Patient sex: F
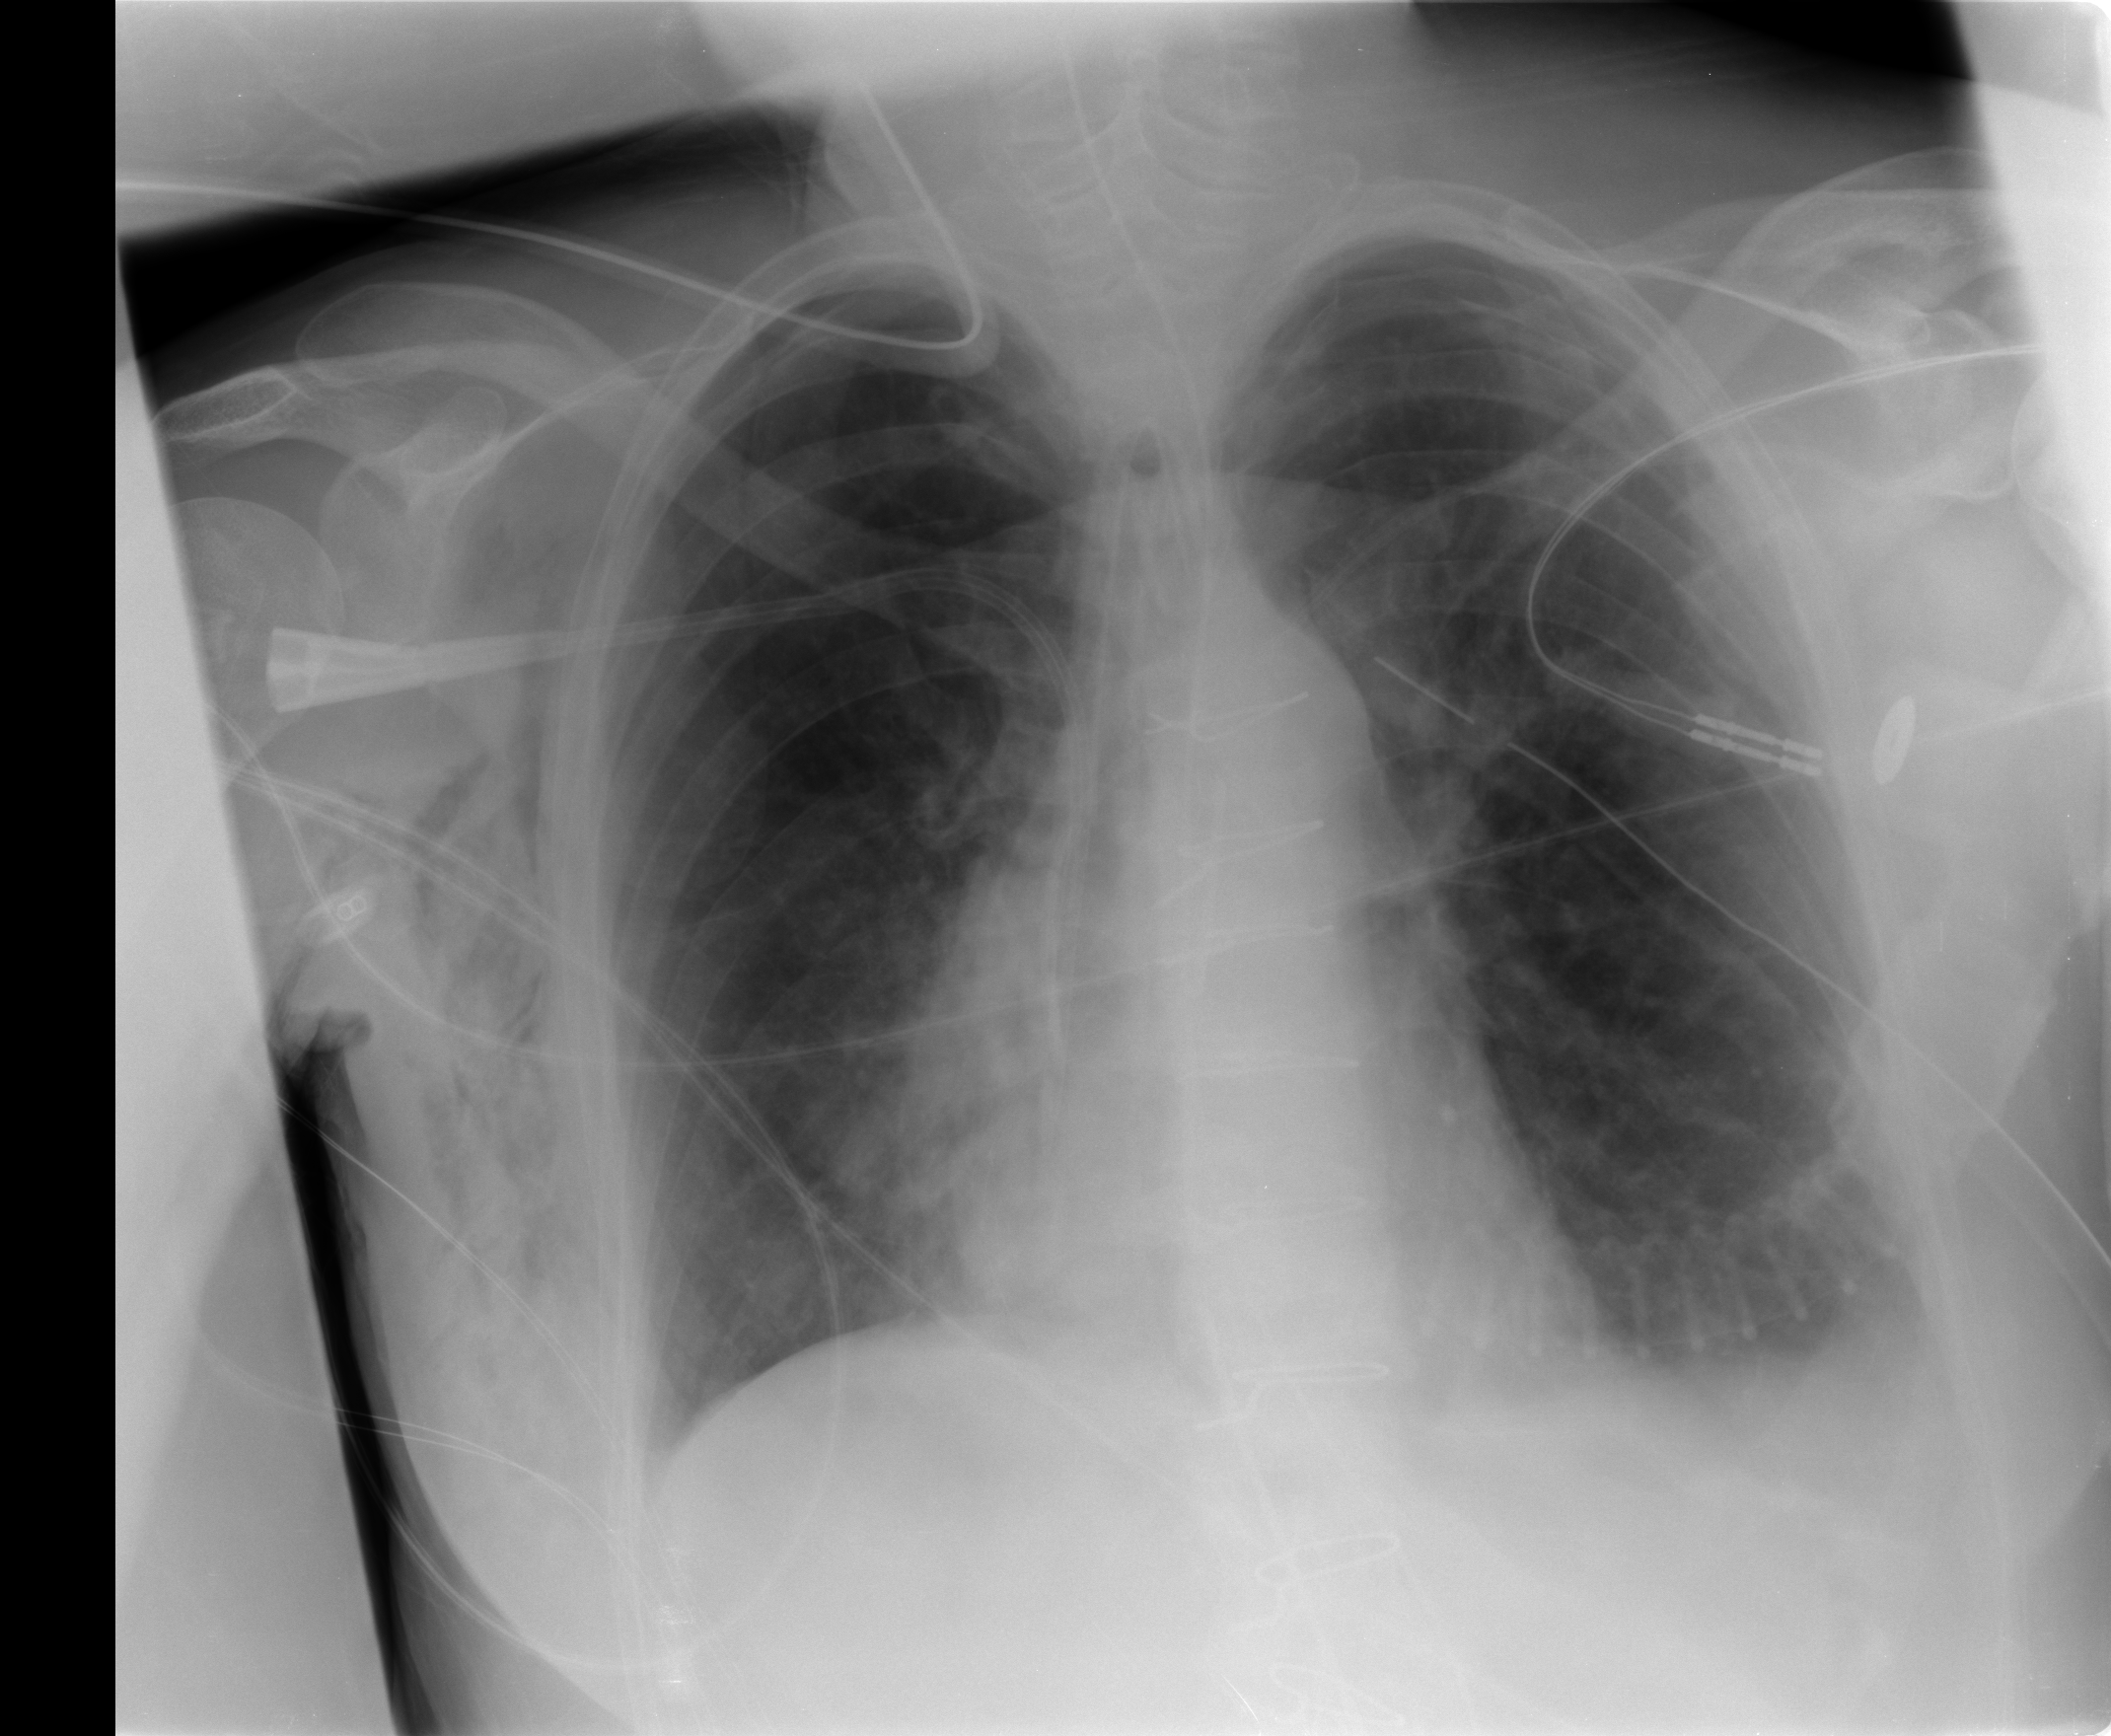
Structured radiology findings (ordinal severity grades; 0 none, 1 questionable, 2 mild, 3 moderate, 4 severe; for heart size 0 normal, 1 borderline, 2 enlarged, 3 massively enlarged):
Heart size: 0
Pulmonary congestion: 1
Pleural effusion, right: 0
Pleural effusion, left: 2
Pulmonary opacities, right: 2
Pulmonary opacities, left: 0
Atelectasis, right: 2
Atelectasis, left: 2